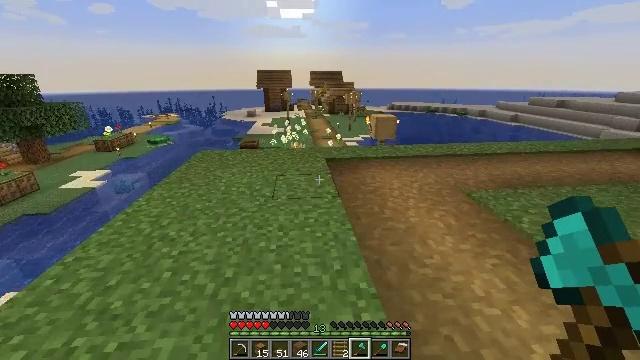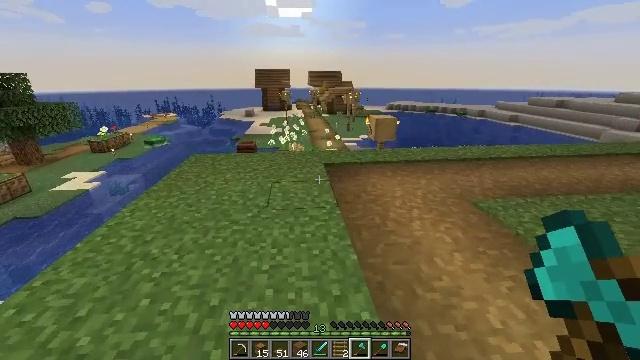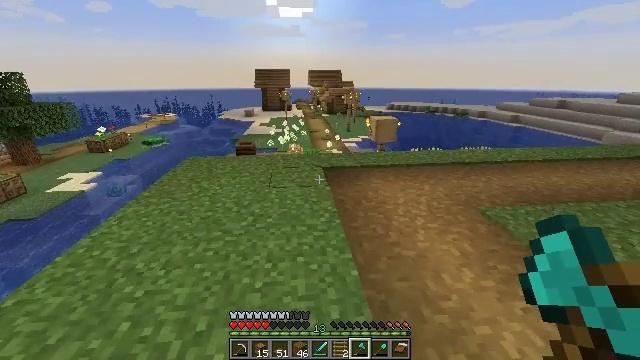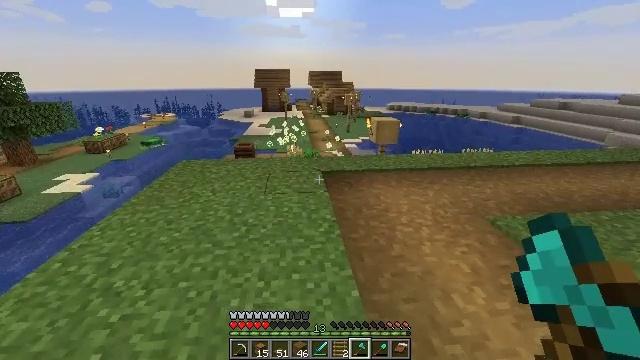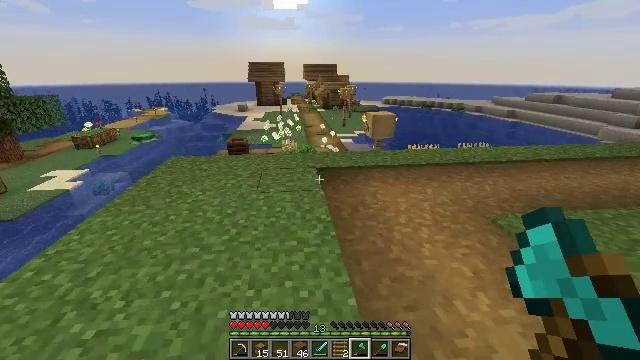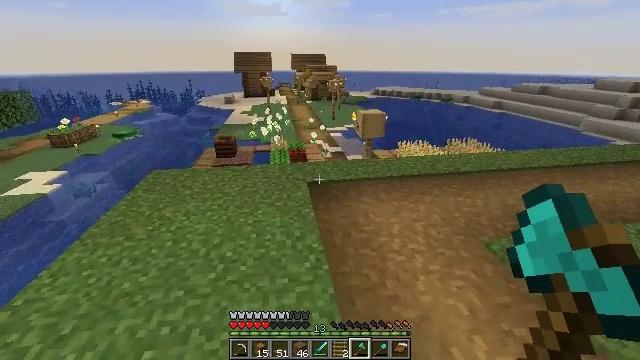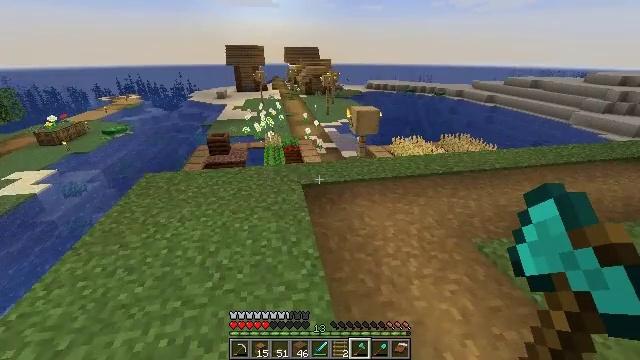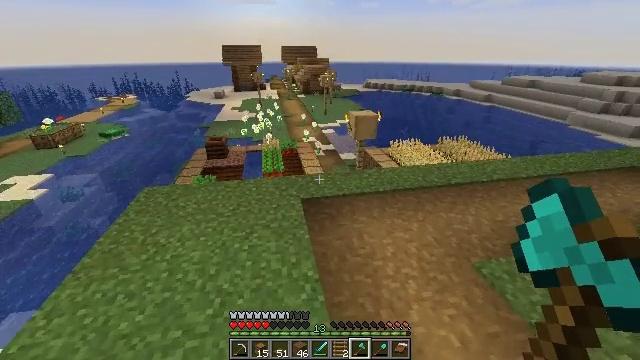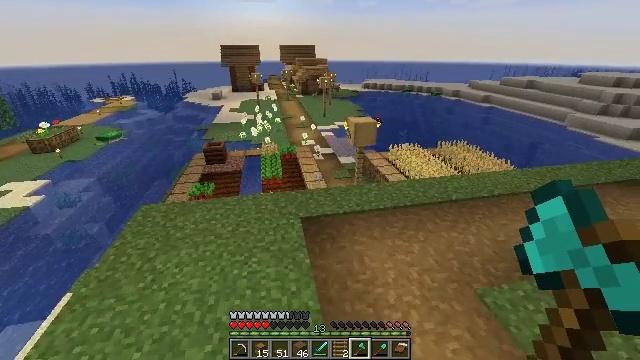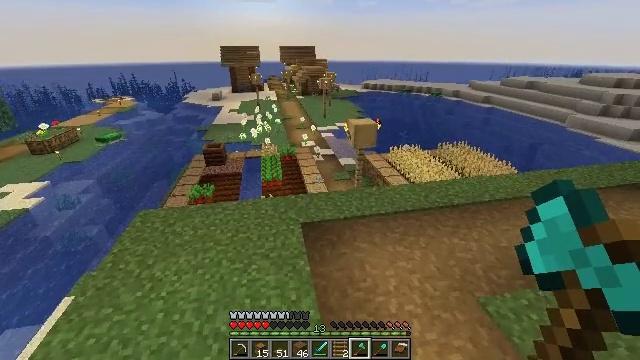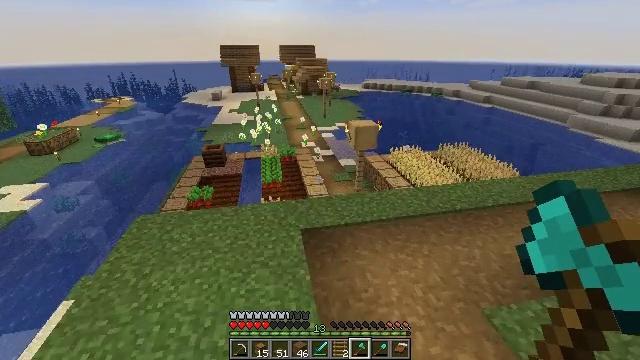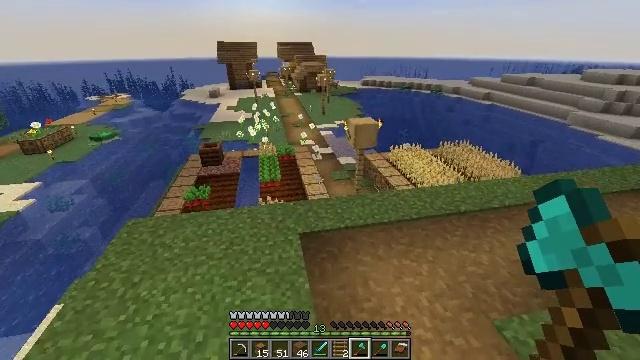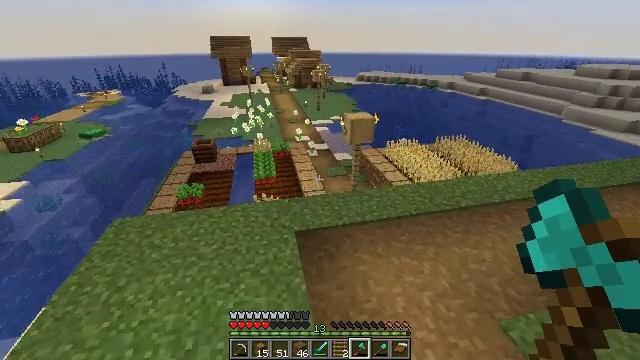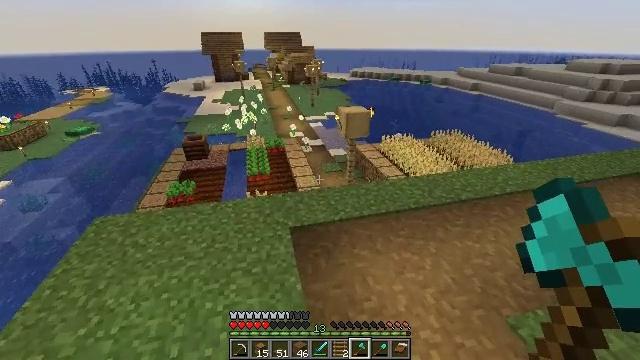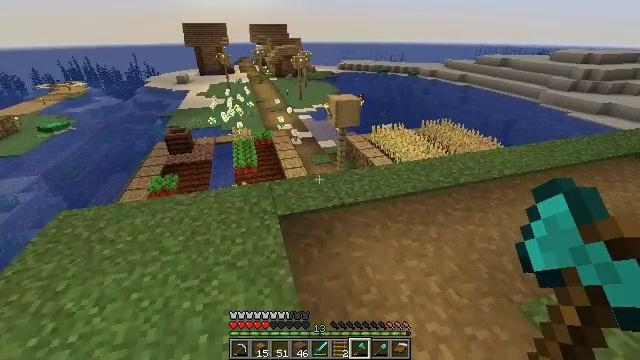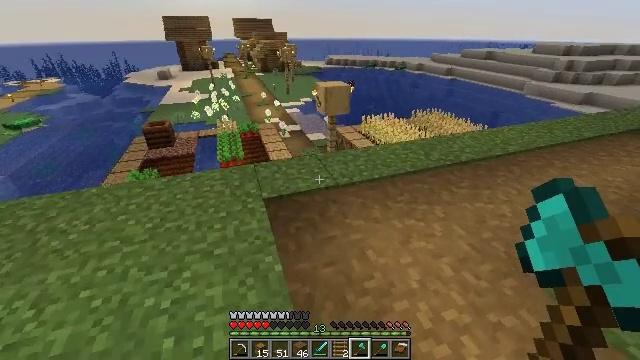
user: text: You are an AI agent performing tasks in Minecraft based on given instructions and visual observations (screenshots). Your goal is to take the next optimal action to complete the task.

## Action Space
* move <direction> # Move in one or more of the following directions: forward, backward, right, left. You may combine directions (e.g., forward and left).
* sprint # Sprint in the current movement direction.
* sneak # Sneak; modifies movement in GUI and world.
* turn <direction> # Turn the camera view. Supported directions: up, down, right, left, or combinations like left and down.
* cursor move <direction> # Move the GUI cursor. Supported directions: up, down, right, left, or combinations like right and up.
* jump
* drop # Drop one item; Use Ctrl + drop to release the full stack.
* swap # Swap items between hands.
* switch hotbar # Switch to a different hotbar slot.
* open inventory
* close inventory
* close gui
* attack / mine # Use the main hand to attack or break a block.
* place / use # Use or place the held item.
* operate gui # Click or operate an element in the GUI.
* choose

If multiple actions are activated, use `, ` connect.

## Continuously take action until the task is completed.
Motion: motion action
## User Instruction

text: Harvest wheat from the field.
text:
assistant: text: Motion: move forward, sprint
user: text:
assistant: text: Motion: move forward
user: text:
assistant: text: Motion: move forward
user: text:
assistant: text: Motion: move forward, turn right and down
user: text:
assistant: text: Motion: move forward, turn right and down, jump
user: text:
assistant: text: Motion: move forward, turn right and down, jump
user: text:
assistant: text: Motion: move forward, jump
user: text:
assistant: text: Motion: move forward, jump
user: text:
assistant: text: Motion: move forward, jump
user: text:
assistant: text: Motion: move forward, jump
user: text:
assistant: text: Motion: move forward, jump
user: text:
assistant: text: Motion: move forward, turn right, jump
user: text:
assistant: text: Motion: move forward, turn right, jump
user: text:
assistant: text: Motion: move forward, turn right and down, jump
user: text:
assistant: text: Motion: move forward, sprint, turn right, jump
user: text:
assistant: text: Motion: move forward, sprint, turn right, jump
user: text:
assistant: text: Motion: move forward, sprint, jump
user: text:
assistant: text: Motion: move forward, sprint, jump
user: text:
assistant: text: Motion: move forward, sprint, jump
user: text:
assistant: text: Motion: move forward, jump
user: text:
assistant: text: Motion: move forward, jump
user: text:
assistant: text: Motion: move forward
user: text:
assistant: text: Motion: move forward
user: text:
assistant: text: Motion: move forward
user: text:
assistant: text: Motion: move forward
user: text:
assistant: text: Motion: move forward, turn down
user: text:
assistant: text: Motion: move forward, turn down
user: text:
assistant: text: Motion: turn down
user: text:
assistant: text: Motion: no_op
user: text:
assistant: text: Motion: no_op